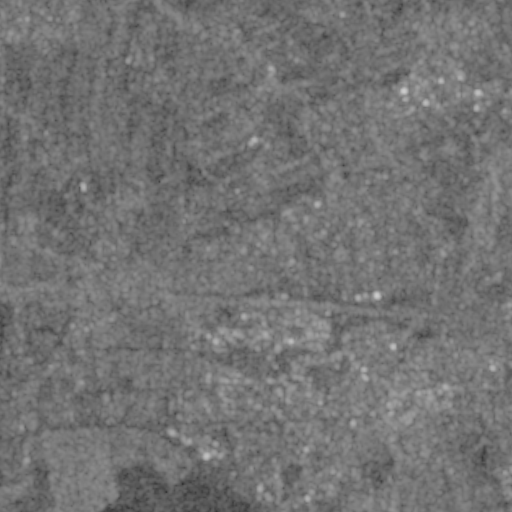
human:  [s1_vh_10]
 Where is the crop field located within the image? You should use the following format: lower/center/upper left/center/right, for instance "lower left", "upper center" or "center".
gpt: The crop field is located in the lower right of the image.
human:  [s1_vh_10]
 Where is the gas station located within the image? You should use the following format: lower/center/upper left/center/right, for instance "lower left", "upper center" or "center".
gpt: The gas station is located in the lower center of the image.
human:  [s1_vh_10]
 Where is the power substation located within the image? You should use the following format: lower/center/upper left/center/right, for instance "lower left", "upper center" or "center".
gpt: The power substation is located in the lower center of the image.
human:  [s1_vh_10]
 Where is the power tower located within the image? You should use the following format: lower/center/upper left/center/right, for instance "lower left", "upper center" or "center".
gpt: The power tower is located in the lower center of the image.
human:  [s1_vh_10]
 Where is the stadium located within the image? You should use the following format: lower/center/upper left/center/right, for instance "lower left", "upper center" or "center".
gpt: The stadium is located in the lower right of the image.
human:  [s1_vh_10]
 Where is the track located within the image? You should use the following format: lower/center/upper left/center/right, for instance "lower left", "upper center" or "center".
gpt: The track is located in the lower right of the image.
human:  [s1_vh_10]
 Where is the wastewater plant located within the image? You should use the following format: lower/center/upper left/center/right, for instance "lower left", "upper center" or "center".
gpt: The wastewater plant is located in the center left of the image.
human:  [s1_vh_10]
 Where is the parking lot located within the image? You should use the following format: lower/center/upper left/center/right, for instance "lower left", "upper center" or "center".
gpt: There is no parking lot in the image.

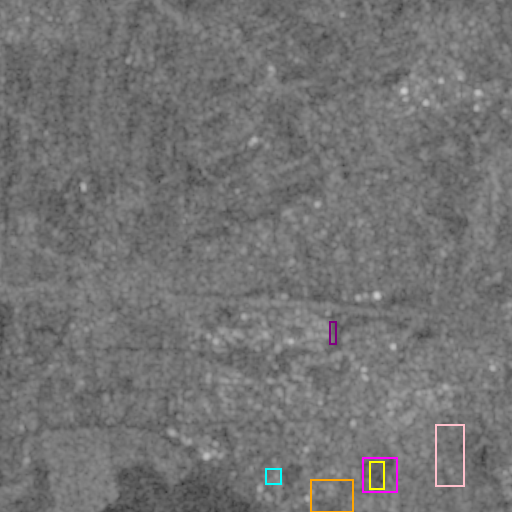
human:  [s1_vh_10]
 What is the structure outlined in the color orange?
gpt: The structure outlined in orange is a crop field.
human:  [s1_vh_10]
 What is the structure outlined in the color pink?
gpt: The structure outlined in pink is a park.
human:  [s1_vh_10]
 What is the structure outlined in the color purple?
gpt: The structure outlined in purple is a parking lot.
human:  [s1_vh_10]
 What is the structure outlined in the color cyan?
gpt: The structure outlined in cyan is a power substation.
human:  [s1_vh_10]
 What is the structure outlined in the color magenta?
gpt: The structure outlined in magenta is a stadium.
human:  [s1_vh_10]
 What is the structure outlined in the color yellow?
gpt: The structure outlined in yellow is a track.
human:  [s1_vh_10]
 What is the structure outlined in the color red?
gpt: There is no red outline.